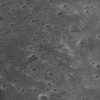
Label: not_dusty